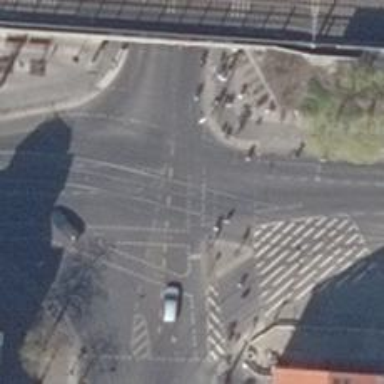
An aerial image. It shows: Tram level crossing on railway.